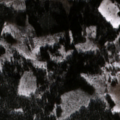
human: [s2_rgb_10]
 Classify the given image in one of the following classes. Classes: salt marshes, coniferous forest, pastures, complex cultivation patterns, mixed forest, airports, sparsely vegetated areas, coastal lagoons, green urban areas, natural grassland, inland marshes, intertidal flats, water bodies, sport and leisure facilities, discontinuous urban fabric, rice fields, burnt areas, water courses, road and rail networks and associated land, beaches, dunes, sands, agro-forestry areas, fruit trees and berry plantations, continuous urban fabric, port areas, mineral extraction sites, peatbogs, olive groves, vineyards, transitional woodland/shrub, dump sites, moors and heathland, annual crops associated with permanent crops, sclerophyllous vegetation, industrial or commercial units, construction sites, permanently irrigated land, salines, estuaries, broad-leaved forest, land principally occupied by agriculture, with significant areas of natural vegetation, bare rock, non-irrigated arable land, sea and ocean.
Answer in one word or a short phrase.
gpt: land principally occupied by agriculture, with significant areas of natural vegetation, coniferous forest, mixed forest